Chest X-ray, PA view. Patient: 48 years old, sex F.
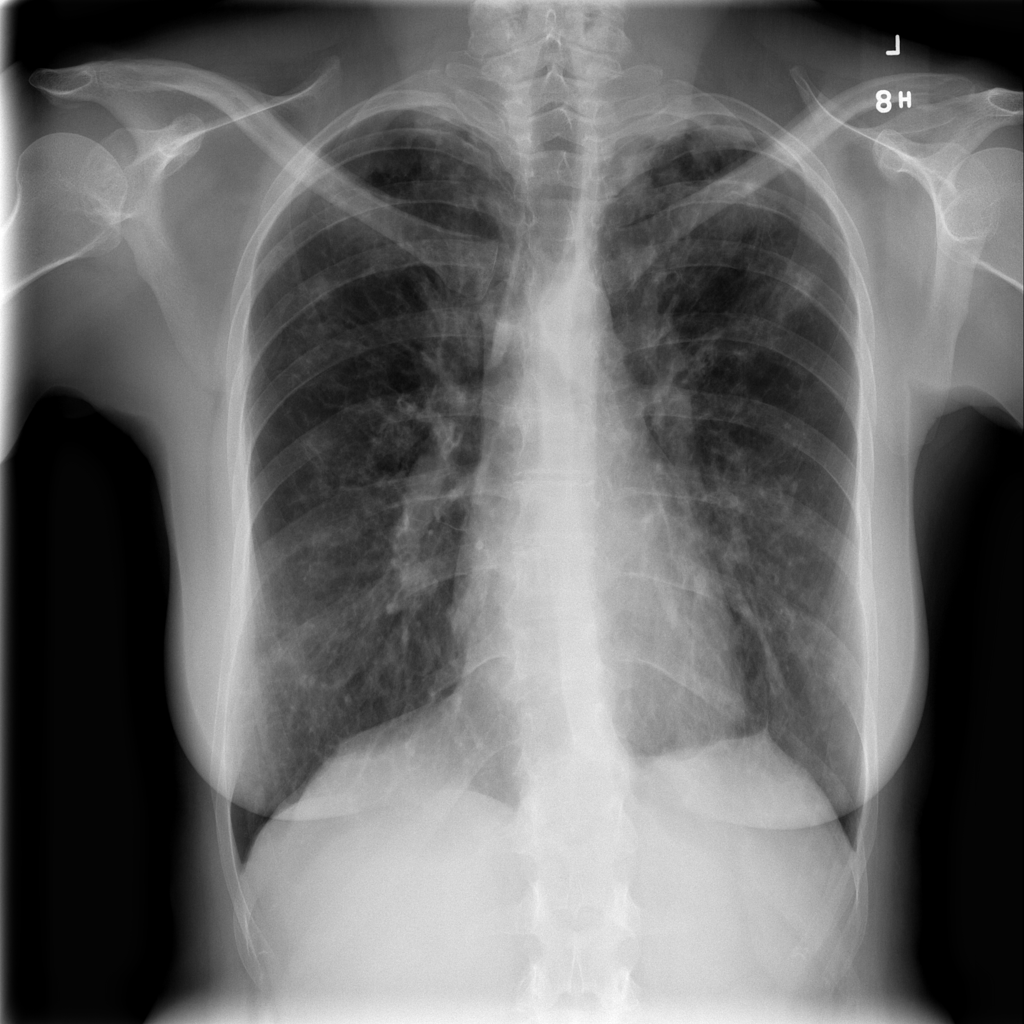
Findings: Fibrosis